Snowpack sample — Loveland Pass, Silver Plume, Colorado, USA (1/12/25, 11:40 AM MST)
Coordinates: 39.66, -105.88
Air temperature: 7 °F
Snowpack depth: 140 cm
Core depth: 10 cm
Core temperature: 41 °F
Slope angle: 11°, slope face: 30°
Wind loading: high
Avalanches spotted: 2
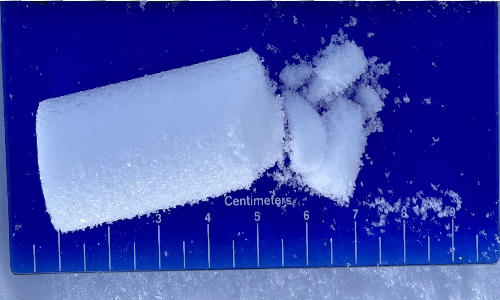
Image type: core
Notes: Pilot using slightly modified coring method that took too large segment for snow profile picturing, advised not to use in higher level models. Two avalanche on south face nearby, partially cloudy with light snow in the last 24 hours. Lots of wind loading on eastern features.